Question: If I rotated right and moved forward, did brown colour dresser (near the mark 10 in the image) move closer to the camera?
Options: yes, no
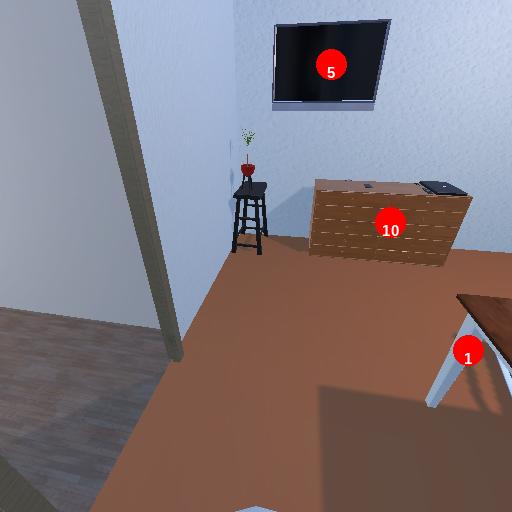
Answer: yes